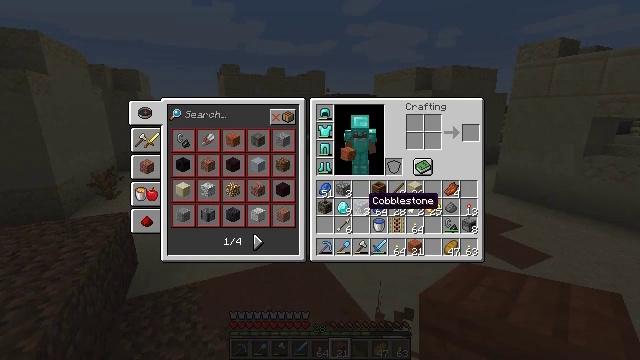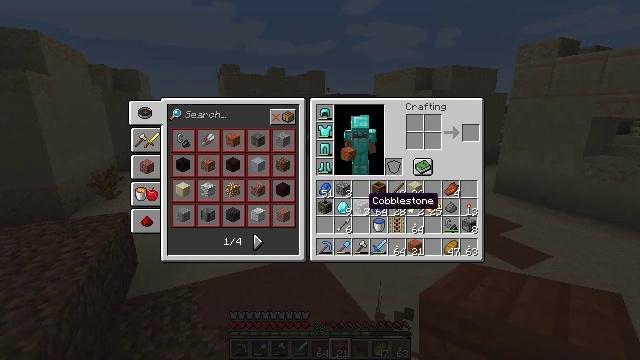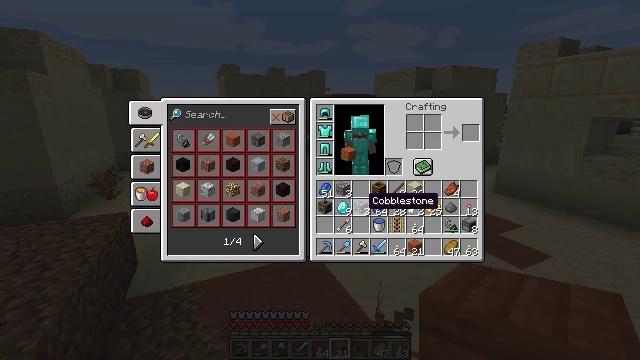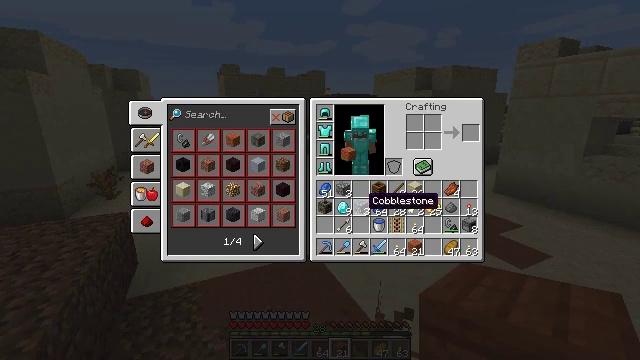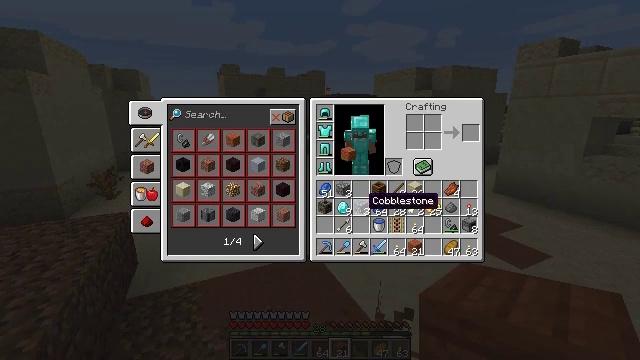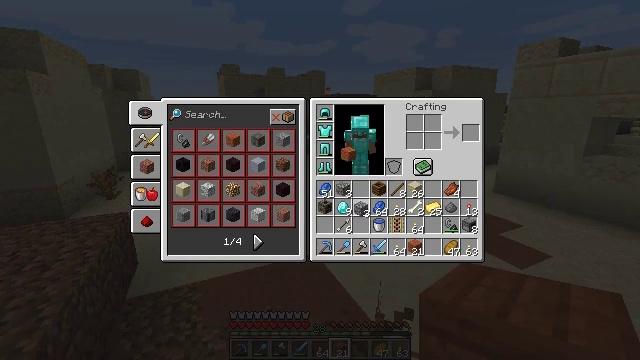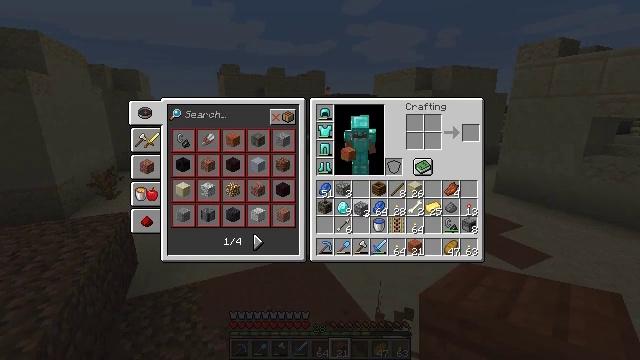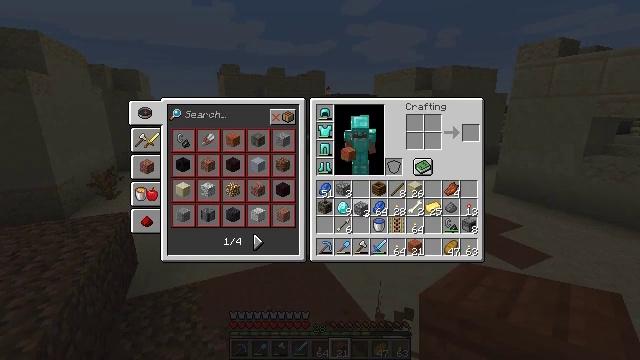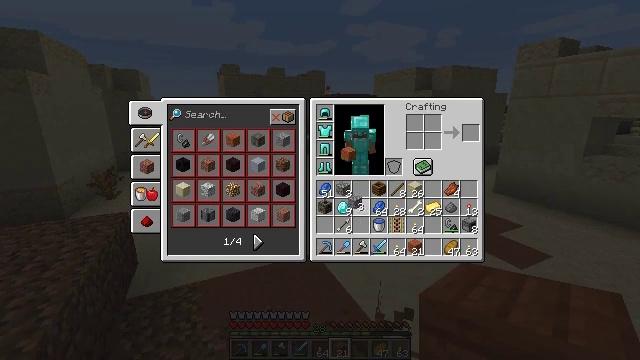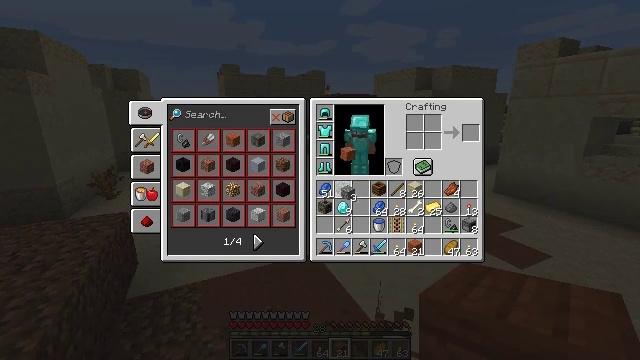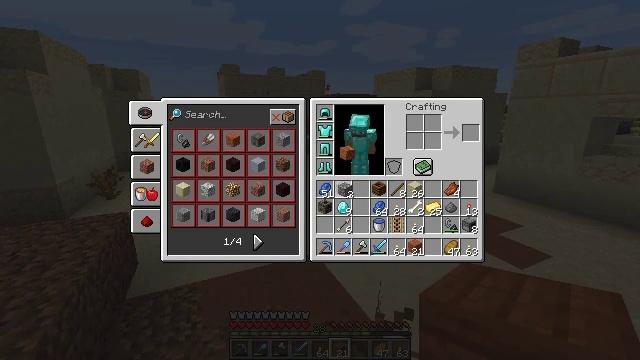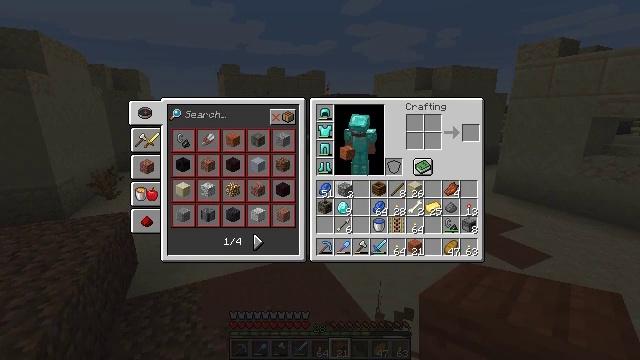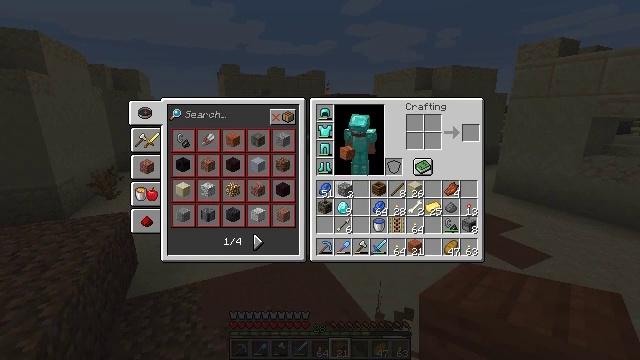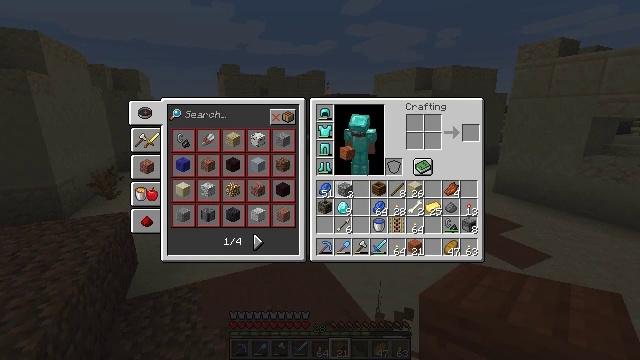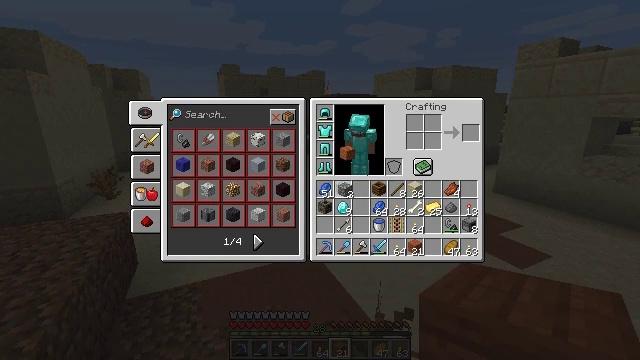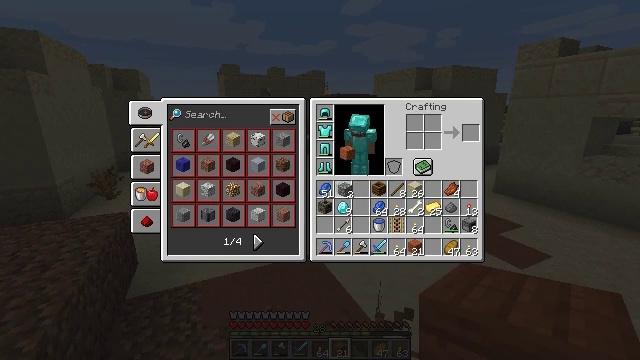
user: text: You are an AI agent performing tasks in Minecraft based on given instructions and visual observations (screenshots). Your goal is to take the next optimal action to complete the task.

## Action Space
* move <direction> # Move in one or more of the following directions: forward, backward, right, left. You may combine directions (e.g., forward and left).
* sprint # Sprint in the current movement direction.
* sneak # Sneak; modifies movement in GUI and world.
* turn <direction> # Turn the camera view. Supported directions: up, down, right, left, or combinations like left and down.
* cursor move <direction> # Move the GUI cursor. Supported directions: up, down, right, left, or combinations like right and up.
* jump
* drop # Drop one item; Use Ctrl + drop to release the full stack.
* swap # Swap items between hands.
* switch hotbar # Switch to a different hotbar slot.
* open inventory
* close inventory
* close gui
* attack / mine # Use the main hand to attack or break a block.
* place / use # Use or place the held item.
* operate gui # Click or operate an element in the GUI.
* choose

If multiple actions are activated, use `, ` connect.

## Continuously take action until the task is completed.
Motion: motion action
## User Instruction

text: Remove a composter from the inventory.
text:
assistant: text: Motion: no_op
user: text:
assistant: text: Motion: no_op
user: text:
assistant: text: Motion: no_op
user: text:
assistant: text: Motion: no_op
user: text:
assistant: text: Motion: operate gui
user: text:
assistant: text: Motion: operate gui
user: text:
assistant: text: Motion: operate gui
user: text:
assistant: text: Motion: no_op
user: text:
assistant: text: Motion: cursor move left and up
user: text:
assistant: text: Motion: no_op
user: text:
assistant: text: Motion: no_op
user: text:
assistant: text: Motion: operate gui
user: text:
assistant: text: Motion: operate gui
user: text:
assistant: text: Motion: operate gui
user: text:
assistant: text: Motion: operate gui
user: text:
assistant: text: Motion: no_op
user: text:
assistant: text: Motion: no_op
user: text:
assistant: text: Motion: no_op
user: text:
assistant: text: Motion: no_op
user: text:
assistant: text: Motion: no_op
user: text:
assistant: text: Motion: no_op
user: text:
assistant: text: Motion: no_op
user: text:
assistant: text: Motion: no_op
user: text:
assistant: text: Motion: no_op
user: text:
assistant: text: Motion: no_op
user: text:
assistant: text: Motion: no_op
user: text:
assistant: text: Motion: operate gui
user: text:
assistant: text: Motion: operate gui
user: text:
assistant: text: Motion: no_op
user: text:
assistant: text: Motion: cursor move right